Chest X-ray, PA view. Patient: 43 years old, sex M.
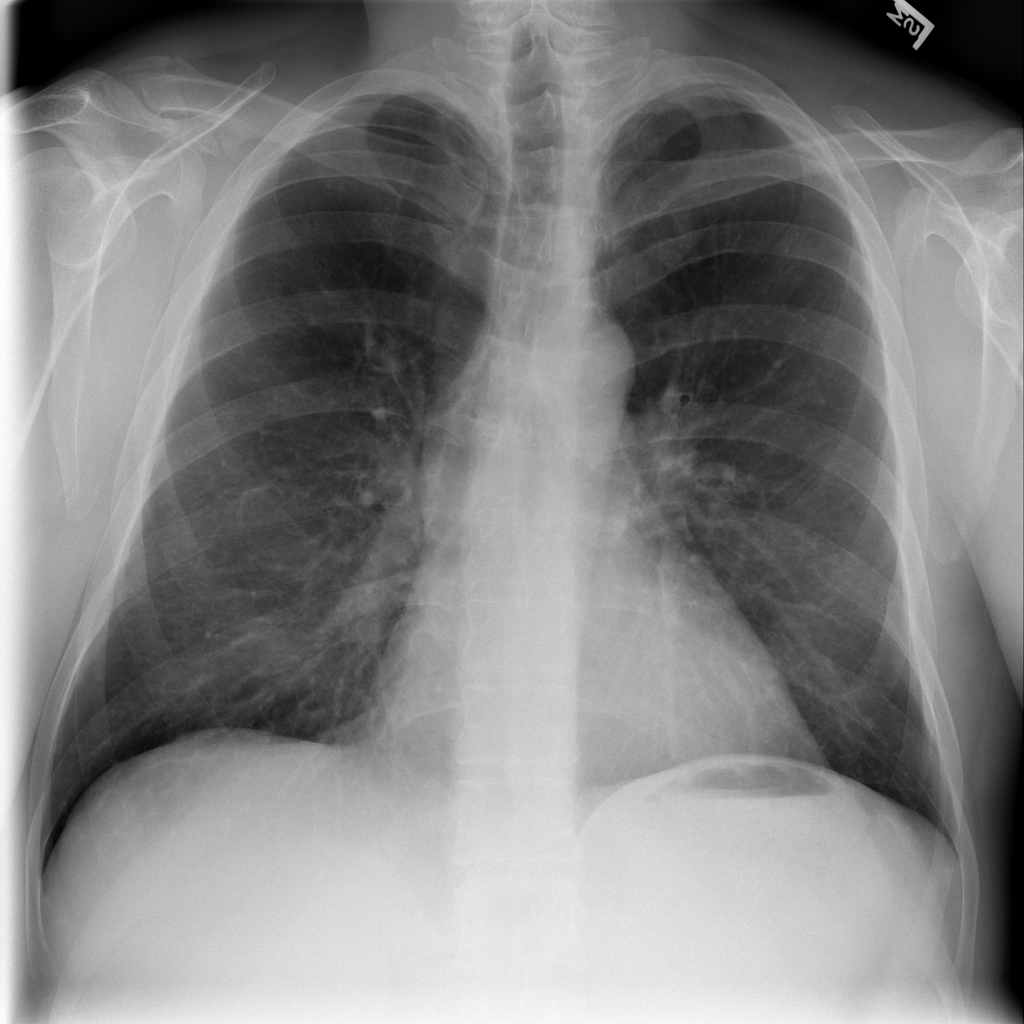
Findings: No Finding